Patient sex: F
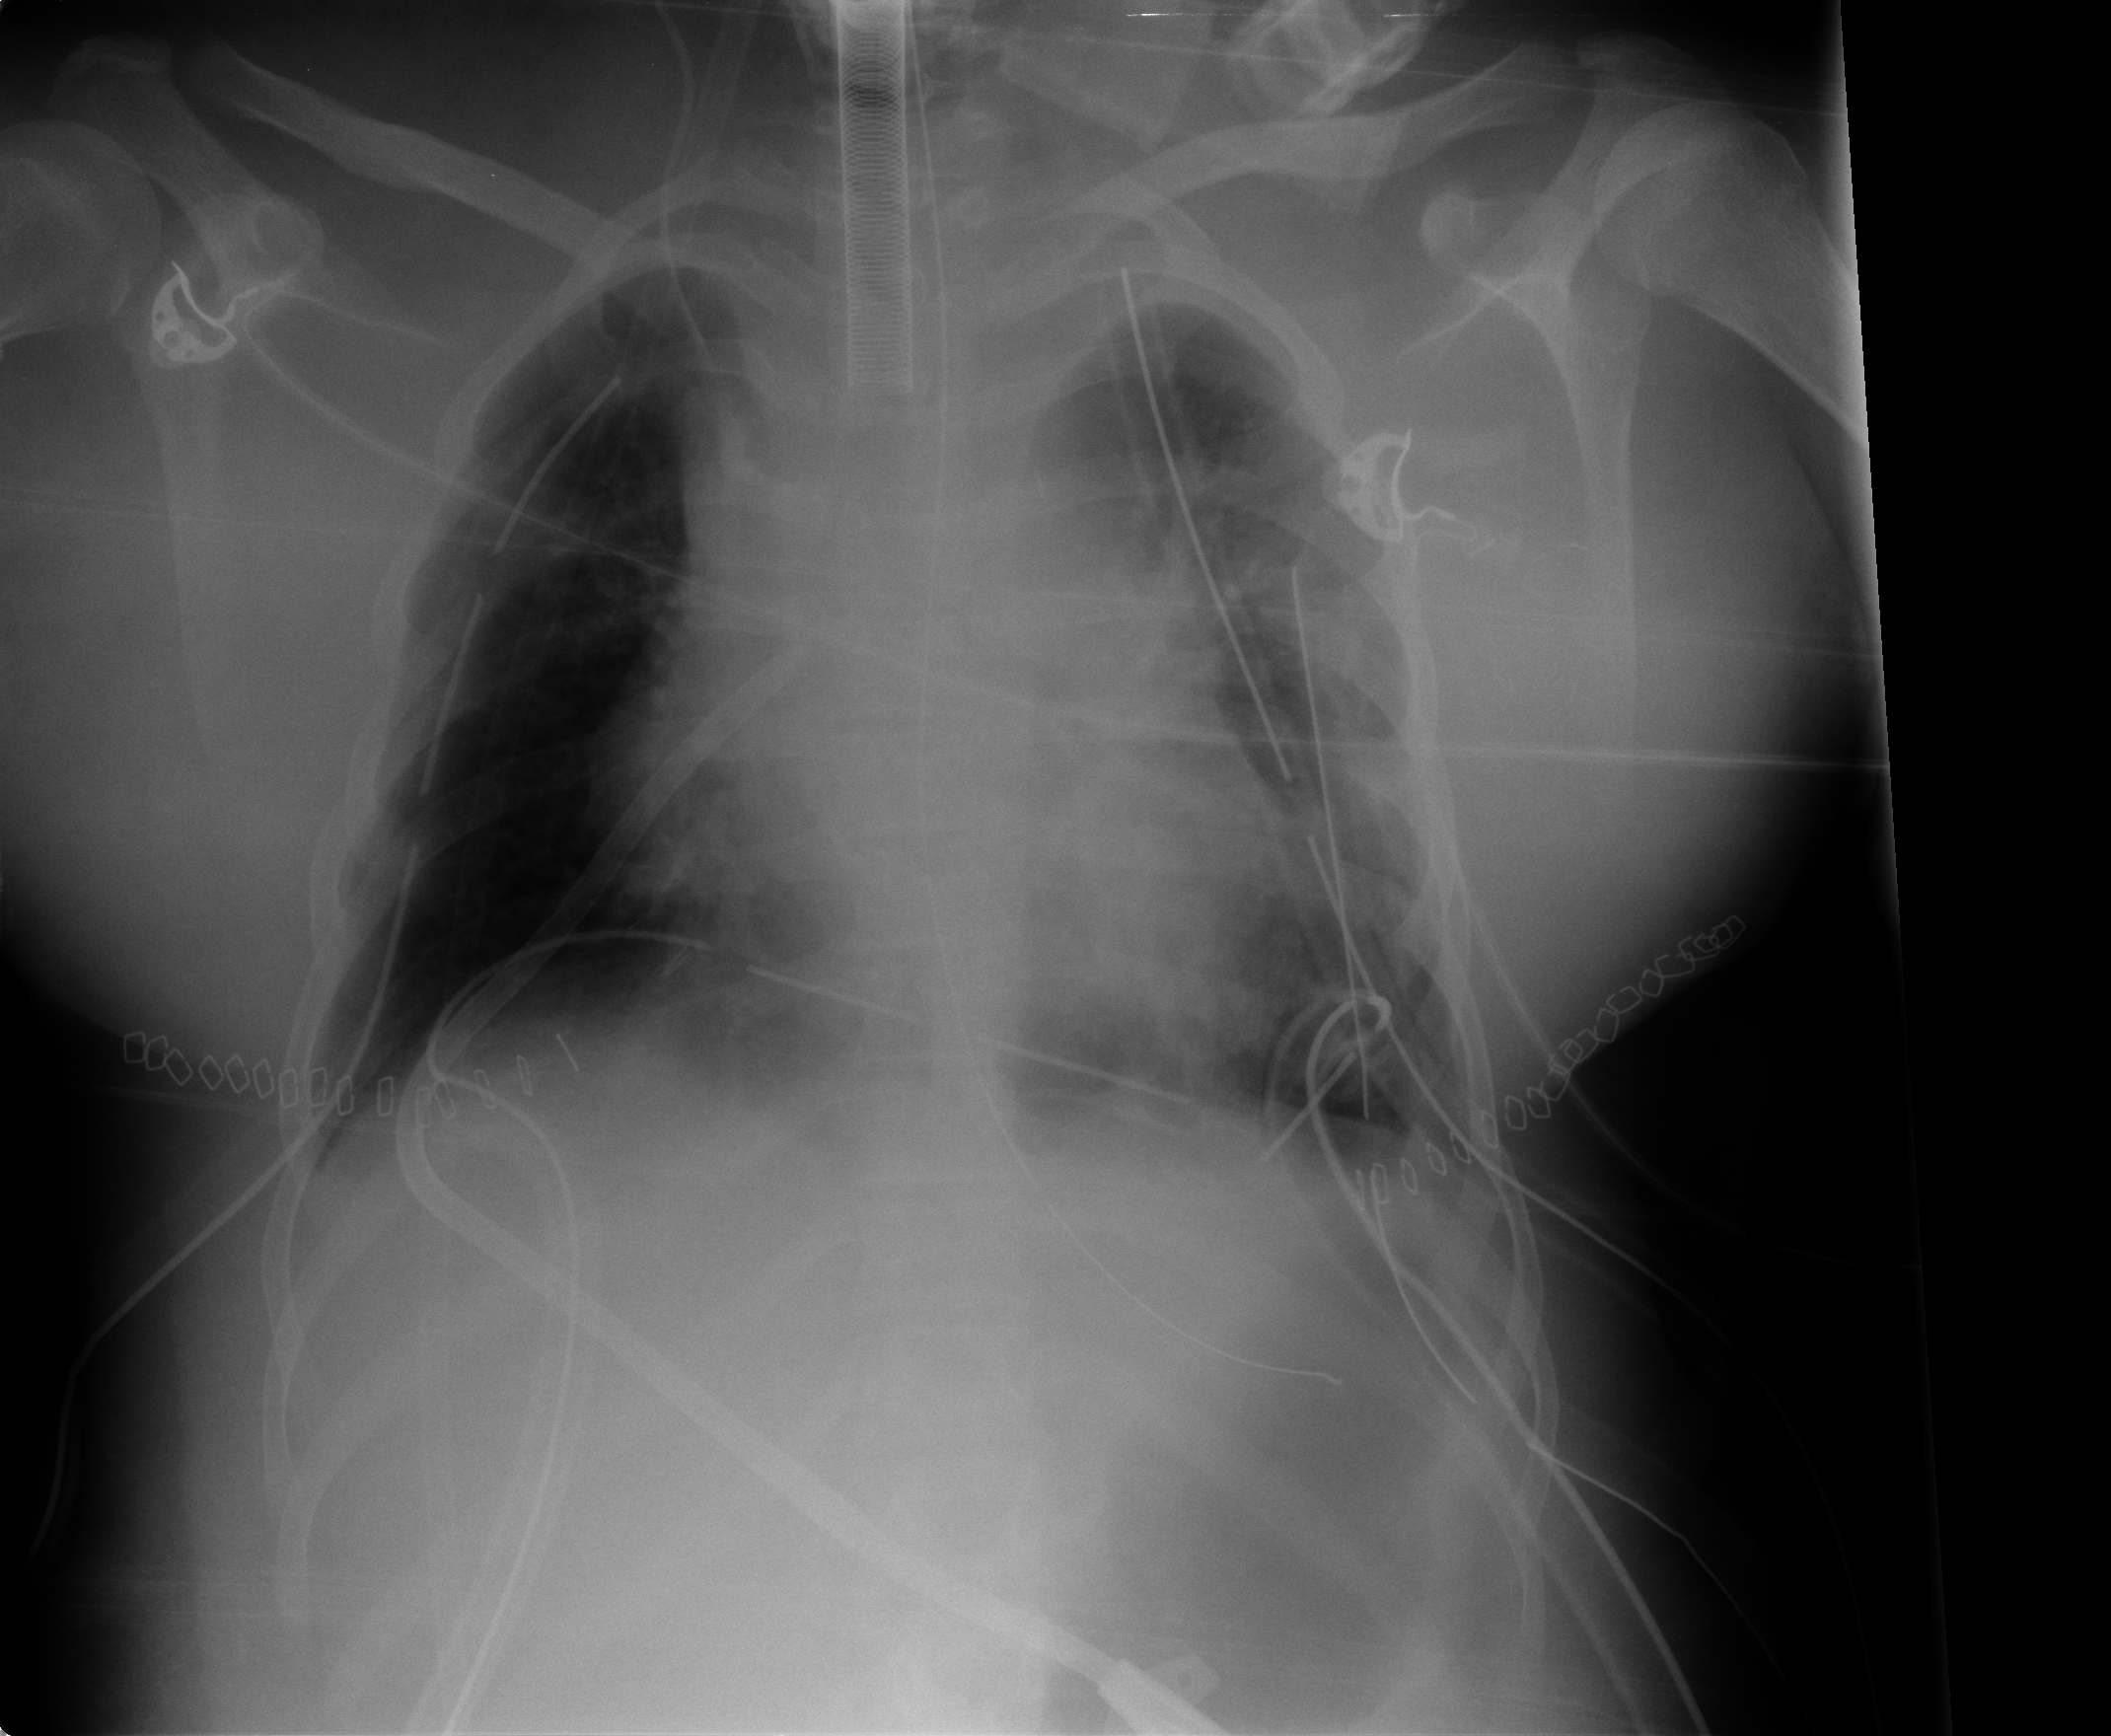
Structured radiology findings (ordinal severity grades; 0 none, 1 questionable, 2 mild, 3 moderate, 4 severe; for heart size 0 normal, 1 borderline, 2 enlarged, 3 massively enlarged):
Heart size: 2
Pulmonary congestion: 0
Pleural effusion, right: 0
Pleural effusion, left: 0
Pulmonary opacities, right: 0
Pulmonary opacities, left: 2
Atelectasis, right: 0
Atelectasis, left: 2